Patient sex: M
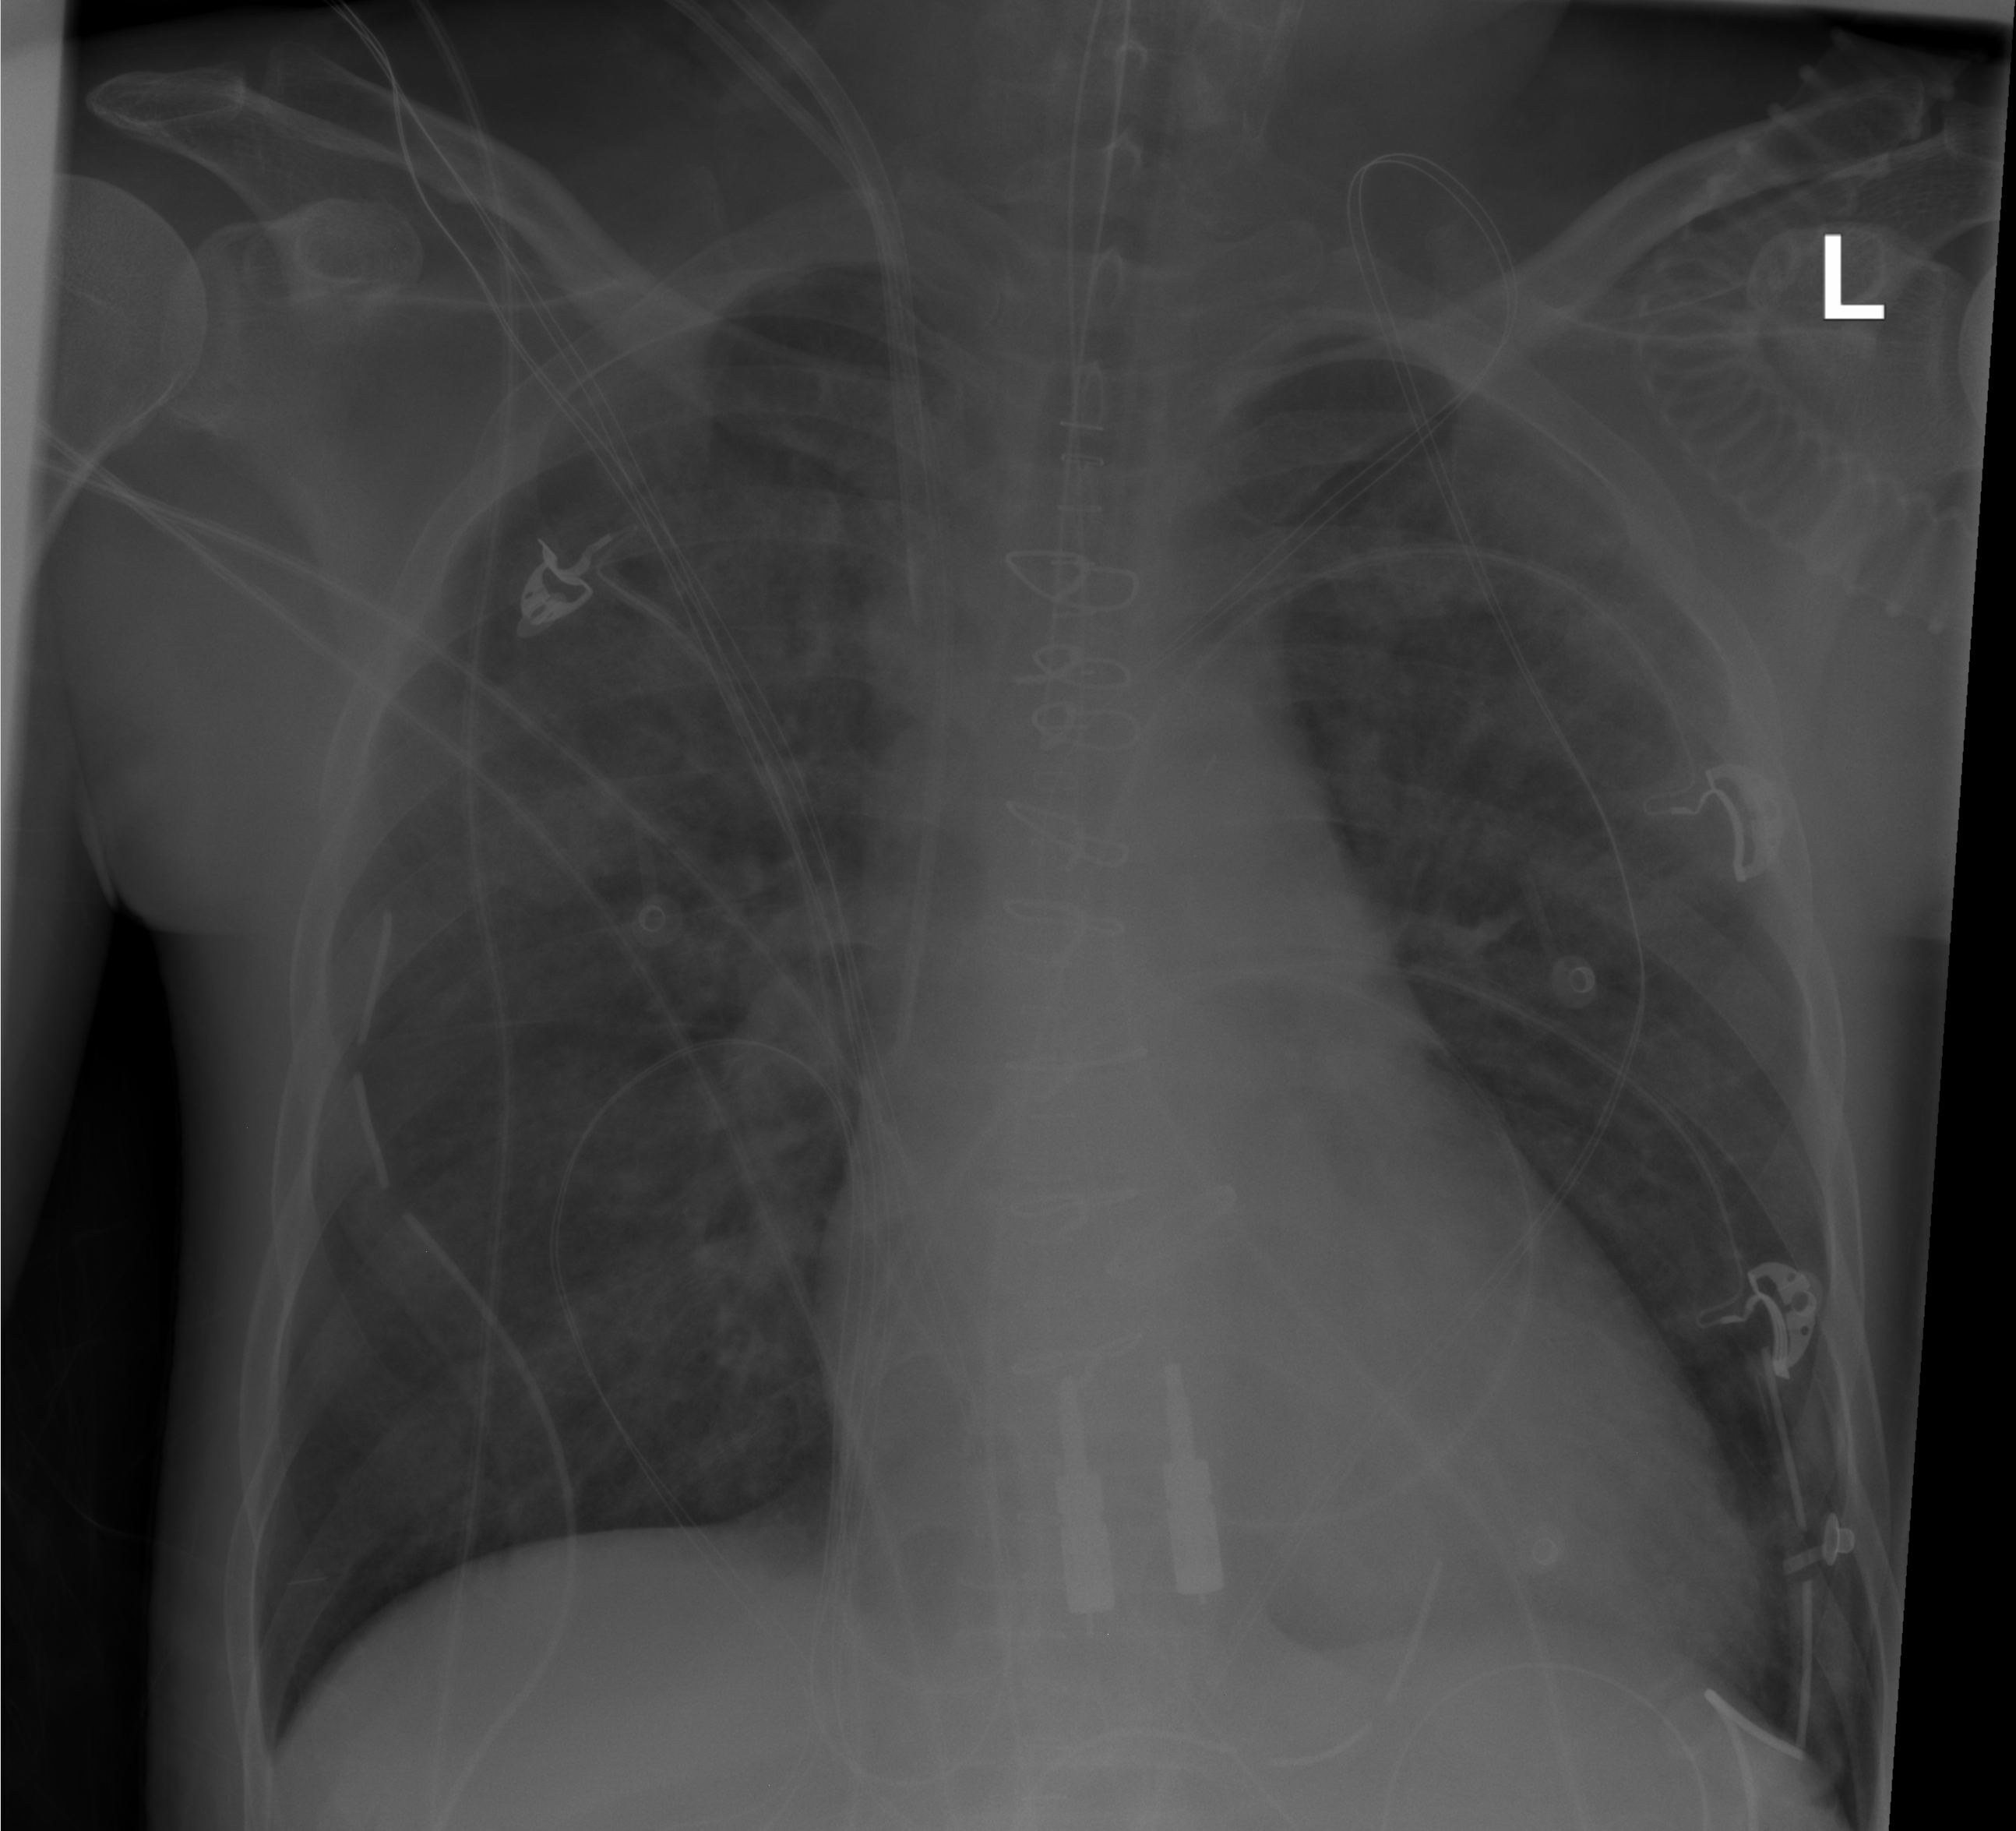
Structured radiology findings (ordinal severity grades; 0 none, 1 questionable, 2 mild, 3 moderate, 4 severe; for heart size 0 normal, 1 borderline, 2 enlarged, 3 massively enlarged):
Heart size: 0
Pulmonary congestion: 0
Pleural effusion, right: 0
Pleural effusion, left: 0
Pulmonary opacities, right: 3
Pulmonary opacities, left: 2
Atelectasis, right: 0
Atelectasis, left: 0